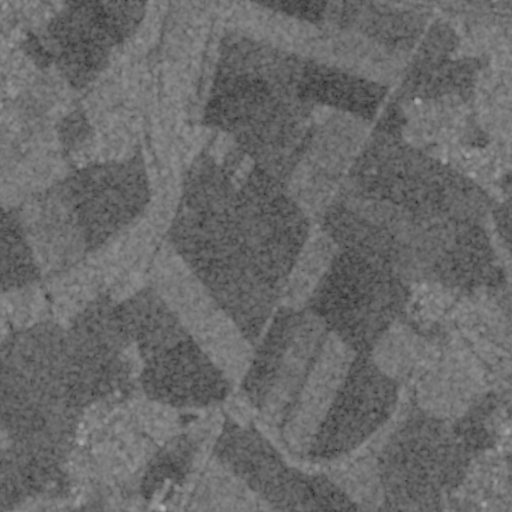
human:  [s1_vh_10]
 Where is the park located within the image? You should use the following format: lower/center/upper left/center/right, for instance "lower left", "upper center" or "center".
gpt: The park is located in the upper left of the image.
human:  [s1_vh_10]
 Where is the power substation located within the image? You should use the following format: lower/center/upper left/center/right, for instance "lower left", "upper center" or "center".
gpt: The power substation is located in the lower left of the image.
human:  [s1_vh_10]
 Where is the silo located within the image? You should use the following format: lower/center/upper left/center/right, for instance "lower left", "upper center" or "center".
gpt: The silo is located in the lower left of the image.
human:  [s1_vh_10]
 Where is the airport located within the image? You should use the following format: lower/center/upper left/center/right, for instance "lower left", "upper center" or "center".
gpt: There is no airport in the image.

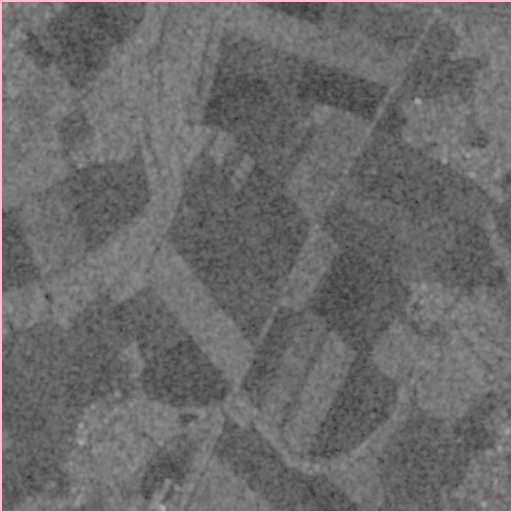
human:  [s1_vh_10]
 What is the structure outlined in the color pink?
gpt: The structure outlined in pink is a crop field.
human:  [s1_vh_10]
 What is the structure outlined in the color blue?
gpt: There is no blue outline.